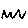
Label: zigzag